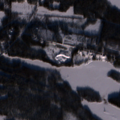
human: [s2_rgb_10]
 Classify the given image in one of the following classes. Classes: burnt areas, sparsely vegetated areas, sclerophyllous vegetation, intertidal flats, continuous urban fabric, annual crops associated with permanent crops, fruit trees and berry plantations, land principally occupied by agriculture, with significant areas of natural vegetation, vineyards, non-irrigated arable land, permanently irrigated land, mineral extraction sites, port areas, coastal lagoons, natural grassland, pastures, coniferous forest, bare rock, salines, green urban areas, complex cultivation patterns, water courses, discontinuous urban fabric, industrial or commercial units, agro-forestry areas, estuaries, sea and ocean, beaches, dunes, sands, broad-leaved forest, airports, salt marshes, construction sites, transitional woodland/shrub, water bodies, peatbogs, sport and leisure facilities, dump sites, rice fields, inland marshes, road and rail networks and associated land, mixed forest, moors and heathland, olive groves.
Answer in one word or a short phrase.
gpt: land principally occupied by agriculture, with significant areas of natural vegetation, coniferous forest, mixed forest, transitional woodland/shrub, water courses, water bodies